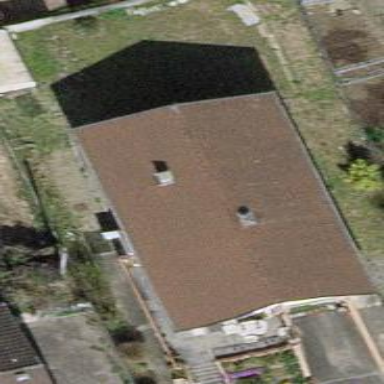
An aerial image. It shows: Gabled building with roof oriented along its structure.